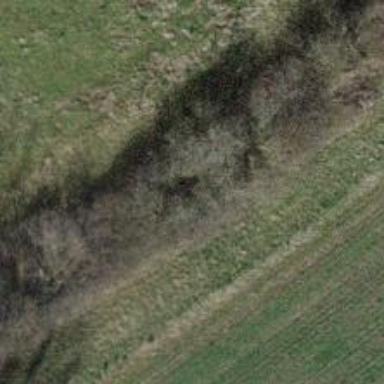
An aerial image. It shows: Hedge barrier.